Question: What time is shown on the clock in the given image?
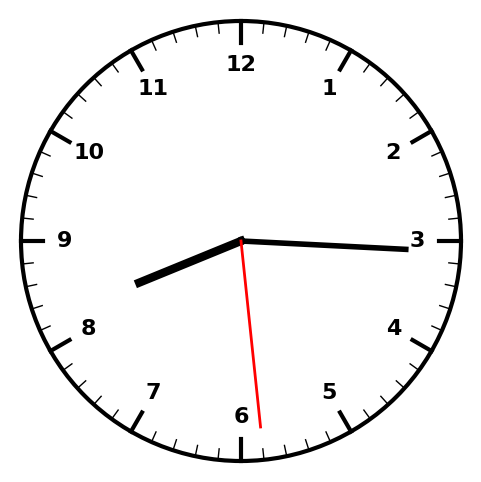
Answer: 08:15:29